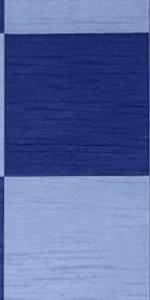
Label: Empty